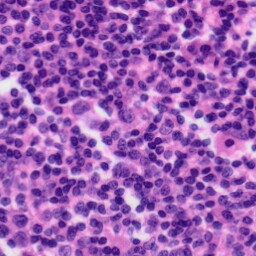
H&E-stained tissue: Tonsil